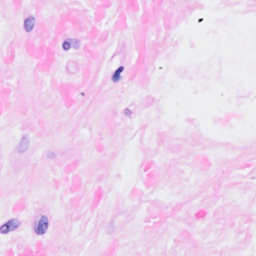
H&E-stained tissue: Breast